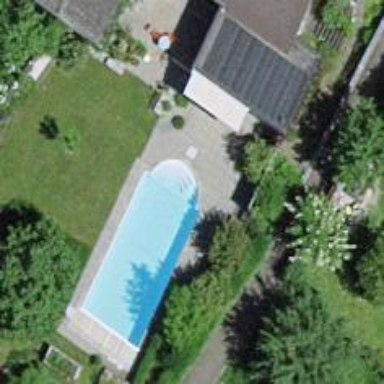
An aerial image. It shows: Swimming pool located in leisure land.